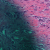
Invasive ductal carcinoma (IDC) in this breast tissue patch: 1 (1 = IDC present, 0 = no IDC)